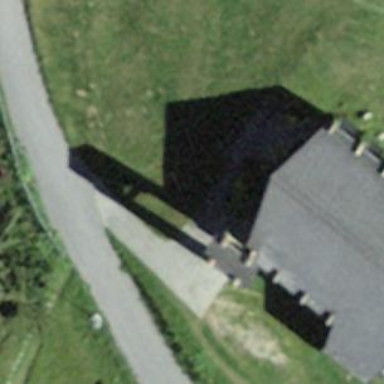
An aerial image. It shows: Chapel that serves as place of worship.